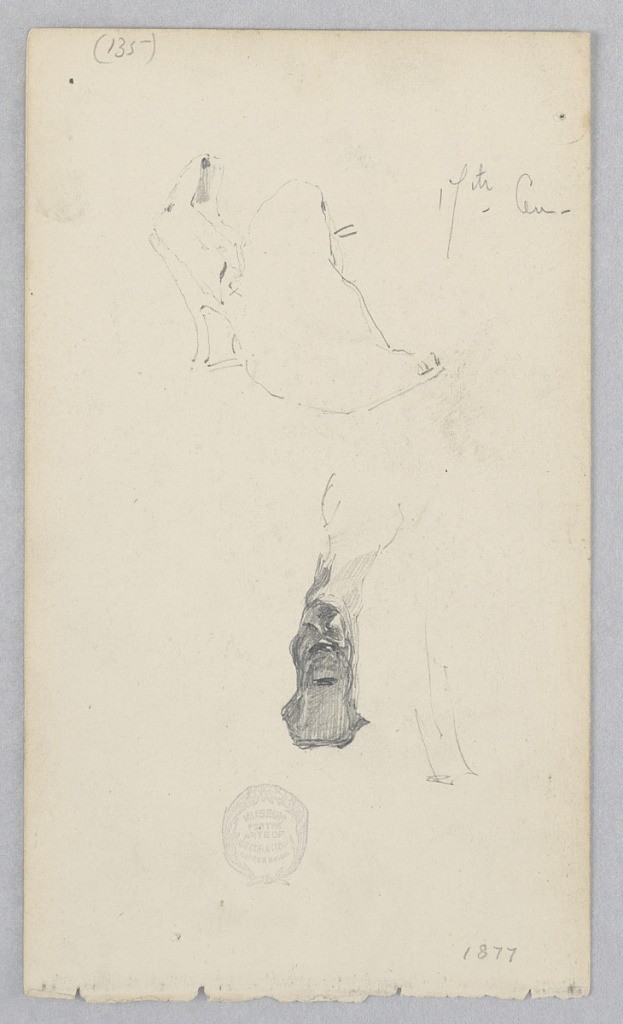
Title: Shoe
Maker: Robert Frederick Blum, American, 1857–1903
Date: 1877
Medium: Graphite on wove paper
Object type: Drawing
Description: Two sketches of a lady's shoe with details of the heel and arch.